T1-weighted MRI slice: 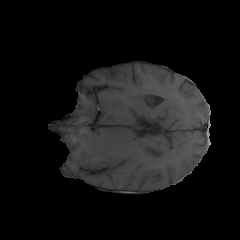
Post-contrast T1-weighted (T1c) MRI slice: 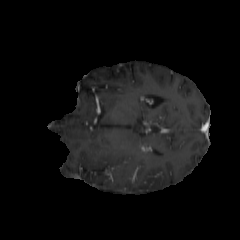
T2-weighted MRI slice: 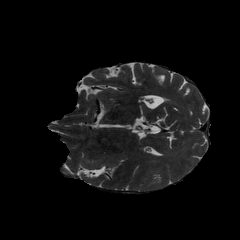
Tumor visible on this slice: yes